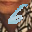
Label: 6